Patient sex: M
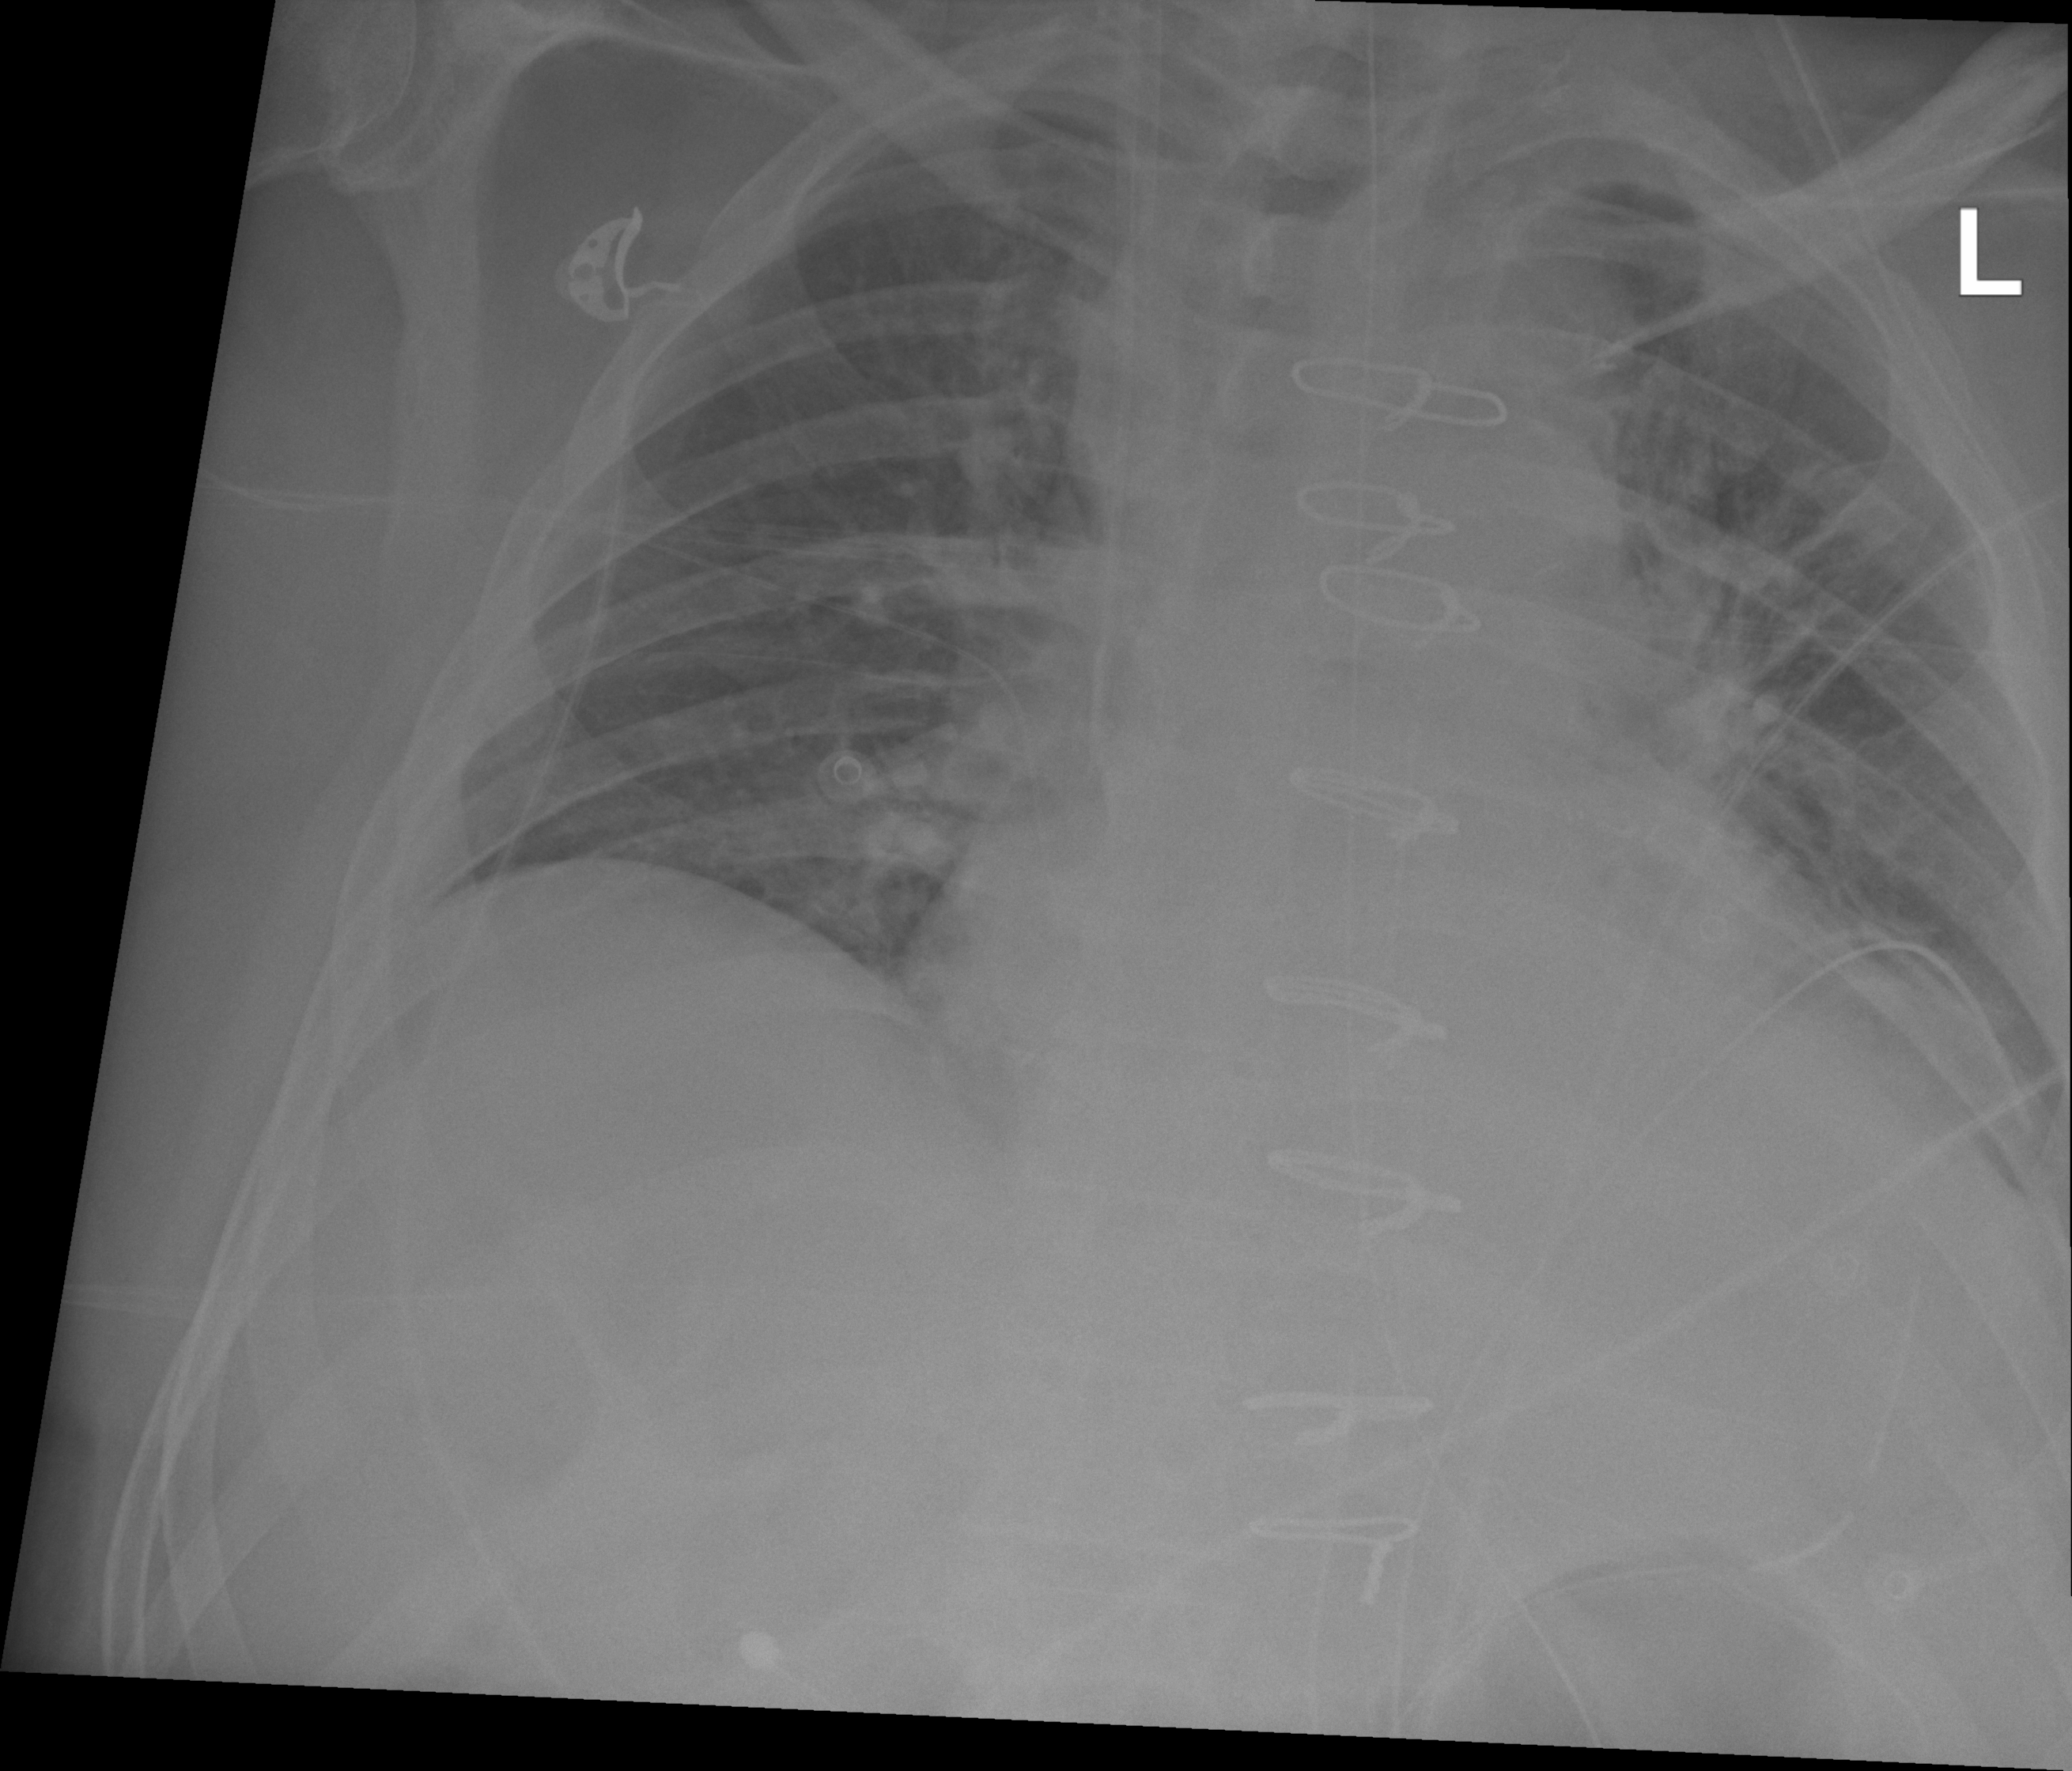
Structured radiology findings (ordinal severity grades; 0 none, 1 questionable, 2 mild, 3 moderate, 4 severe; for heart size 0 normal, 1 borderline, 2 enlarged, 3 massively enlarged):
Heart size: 2
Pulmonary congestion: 3
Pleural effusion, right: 0
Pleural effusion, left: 0
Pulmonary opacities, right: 0
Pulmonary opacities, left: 0
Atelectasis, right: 0
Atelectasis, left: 0